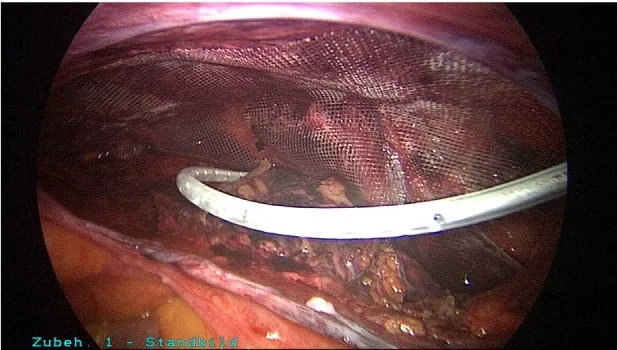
(A) Correct placement of new mesh (TiMesh light), fixation with fibrin glue and placement of a drain.
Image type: medical_photograph (other_medical_photograph)